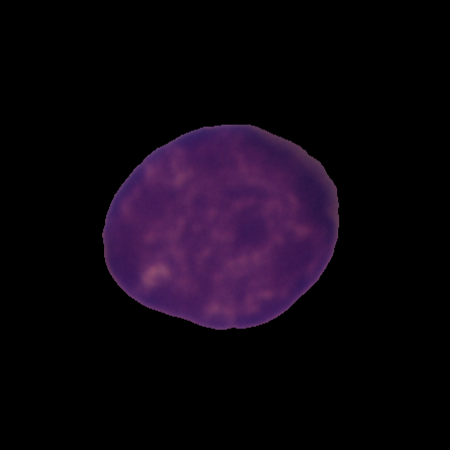
Label: cancer